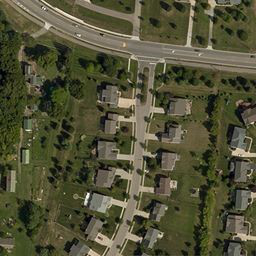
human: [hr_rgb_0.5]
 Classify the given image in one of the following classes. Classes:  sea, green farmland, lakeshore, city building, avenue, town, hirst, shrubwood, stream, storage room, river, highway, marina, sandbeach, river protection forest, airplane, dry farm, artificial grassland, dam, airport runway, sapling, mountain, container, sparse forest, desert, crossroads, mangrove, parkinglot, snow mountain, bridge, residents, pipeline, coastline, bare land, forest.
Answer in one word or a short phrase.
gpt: town